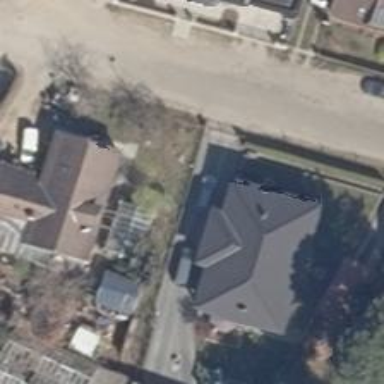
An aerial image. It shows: Detached building.